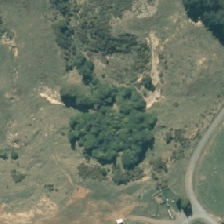
Land cover: grose_broom